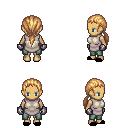
a pixel art fantasy rpg character, female body template, human, tanned skin, white tunic, teal pants, light blonde ponytail hairstyle, metal gloves, black slippers, four views (front, back, left, right), 2x2 character sprite sheet, small pixel art, hard edges, no anti-aliasing